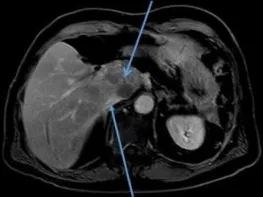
CT scan, Twelve months after last PRRT cycle with significant decompression of the vein (IVC diameter: 30.9 x 19.9 mm).
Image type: radiology (ct)